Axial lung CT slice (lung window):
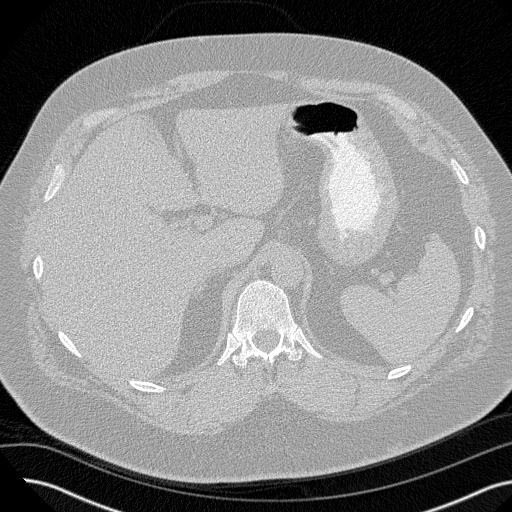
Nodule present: no